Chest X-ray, AP view. Patient: 54 years old, sex F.
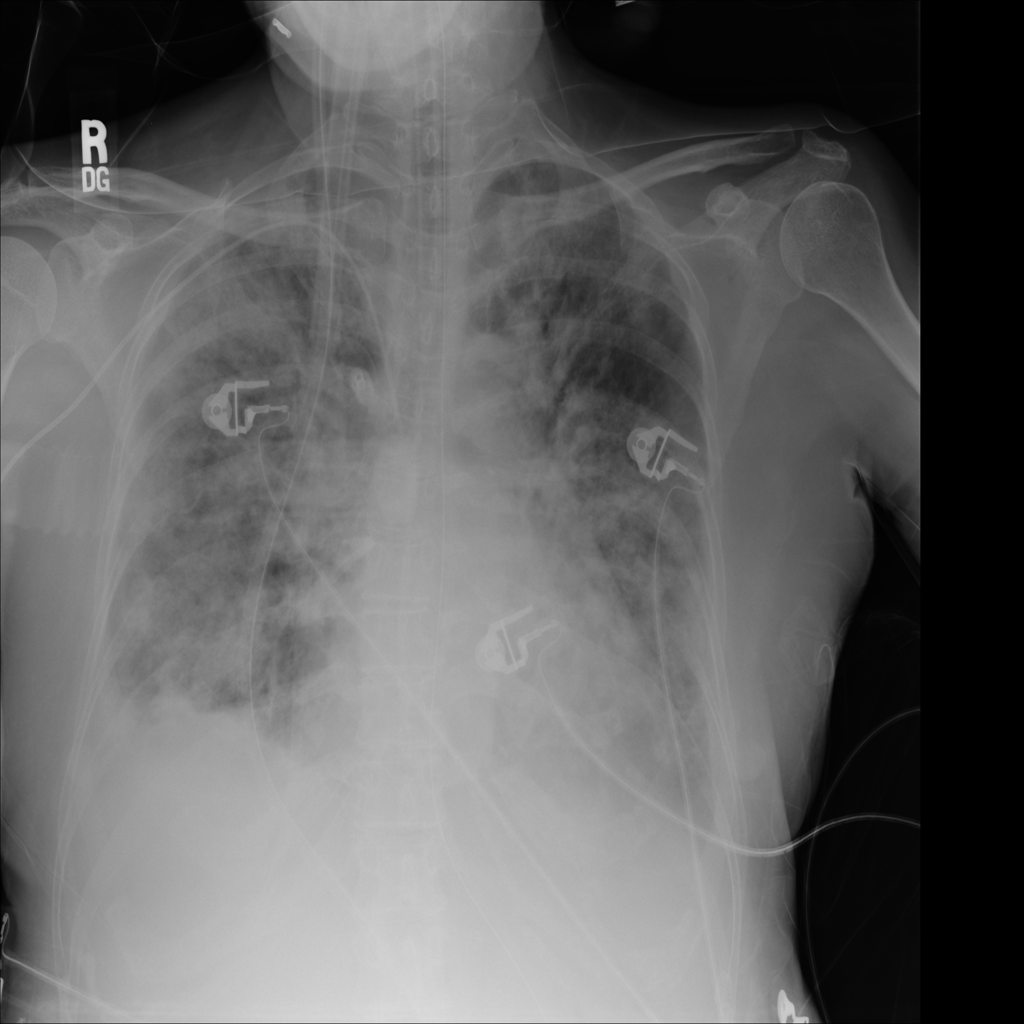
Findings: Consolidation, Infiltration, Nodule